Question: The question I'm asking is why do we use temporary variables after taking an input? For example: In the code down below, we've requested a 'num' from the customer. Then we've changed into it a 'temp'. Why don't we simply continue with 'num'? I can't see any aim into changing it a different variable. Why don't the code work if we don't make this swap? Thanks.

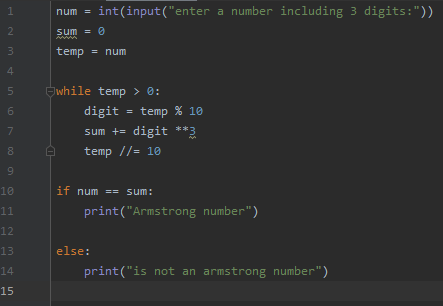
Answer: It is beacause in the while cycle in the last row you change the value of temp so if instead of temp you use num you will change its value and in the if else statement you can't compare the sum with the input number.